Question: I'm working on a 'GridView', containing 3 columns and 6 rows. I only want to display the items which do not contain an empty string, say setting the '""'-items transparent. How could I achieve this?
Code of 'main.java':
'''
final String[] MOBILE_OS = new String[] {
"A" , "B" , "C" ,
"D" , "E" , "F" ,
"" , "^" , "" ,
"<" , "" , ">" ,
"" , "!" , "" ,
"G" , "H" , "I"};
gridView = (GridView) findViewById(R.id.gridView);
gridView.setAdapter(new ButtonsAdapter(this, MOBILE_OS));
'''
Code of the 'XML'-file:
'''
<LinearLayout xmlns:android="http://schemas.android.com/apk/res/android"
android:layout_width="wrap_content"
android:layout_height="wrap_content"
android:padding="5dp"
android:gravity="center"
android:background="@drawable/buttons_background">
<TextView
android:id="@+id/grid_item_label"
android:layout_width="wrap_content"
android:layout_height="wrap_content"
android:text="@+id/label"
android:layout_marginTop="5px"
android:textSize="27px"
android:background="@drawable/selector"></TextView>
</LinearLayout>
'''

'ButtonsAdapter.java':
'''
public class ButtonsAdapter extends BaseAdapter {
private Context context;
private final String[] mobileValues;
public ButtonsAdapter(Context context, String[] mobileValues) {
this.context = context;
this.mobileValues = mobileValues;
}
public View getView(int position, View convertView, ViewGroup parent) {
LayoutInflater inflater = (LayoutInflater) context
.getSystemService(Context.LAYOUT_INFLATER_SERVICE);
View gridView;
if (convertView == null) {
gridView = new View(context);
// get layout from mobile.xml
gridView = inflater.inflate(R.layout.buttons_commands, null);
// set value into textview
TextView textView = (TextView) gridView
.findViewById(R.id.grid_item_label);
textView.setText(mobileValues[position]);
String mobile = mobileValues[position];
} else {
gridView = (View) convertView;
}
return gridView;
}
@Override
public int getCount() {
return mobileValues.length;
}
@Override
public Object getItem(int position) {
return null;
}
@Override
public long getItemId(int position) {
return 0;
}
}
'''
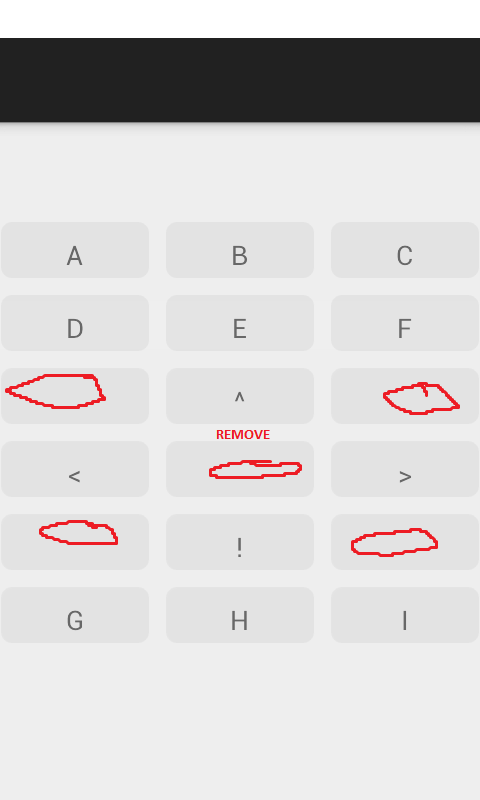
Answer: Add this in your adapter's 'getView()' method
'''
String val = ((GridView)parent).getAdapter().getItem(position).toString();
LinearLayout ll = (LinearLayout)gridView.findViewById(R.id.item_container); // add this id in your xml
if(val.length() == 0)
ll.setBackgroundResource(R.color.transparent);
else
ll.setBackgroundResource(R.drawable.buttons_background);
'''
Also add this in your 'colors.xml'
'''
<color name="transparent">#00ffffff</color>
'''
'''
String val = ((GridView)parent).getAdapter().getItem(position).toString();
if(val.length() == 0)
gridView.setVisiblility(View.INVISIBLE);// or View.GONE; as per your choice
else
gridView.setVisiblility(View.VISIBLE);
'''
Depends if you DO NOT need those blank string later
Change the String array to a ArrayList and remove all the blank strings